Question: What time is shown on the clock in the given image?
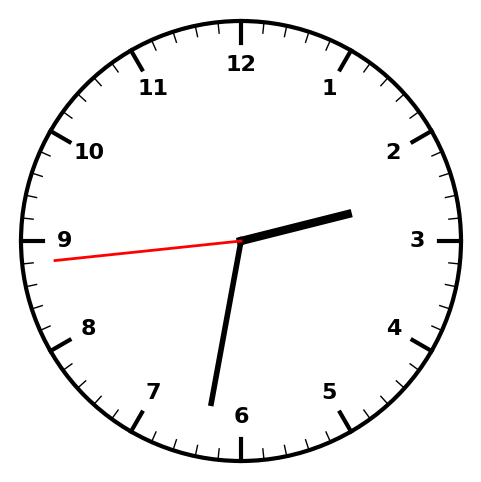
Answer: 02:31:44